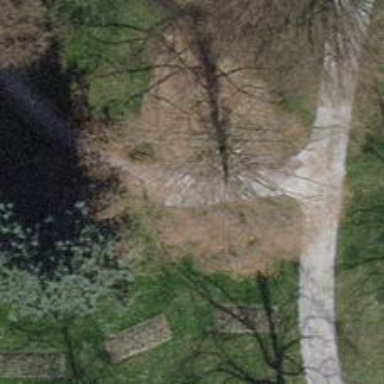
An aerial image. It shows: Compacted path.